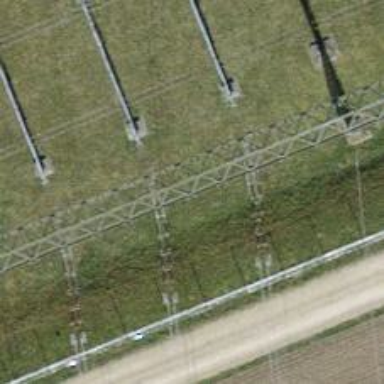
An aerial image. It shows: Power line with three cables connected to substation.